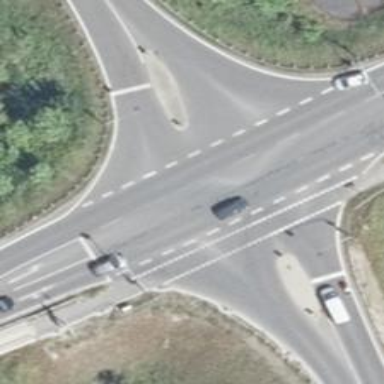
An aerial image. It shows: Road with traffic signals.